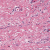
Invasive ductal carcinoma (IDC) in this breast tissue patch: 0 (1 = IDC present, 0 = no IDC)